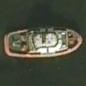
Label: civil